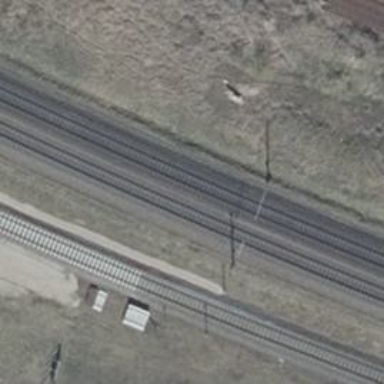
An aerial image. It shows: Milestone along the railway track with catenary mast.